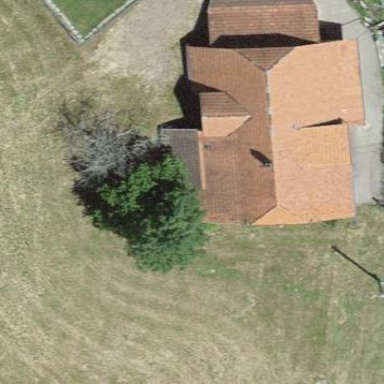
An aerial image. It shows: Farm building.